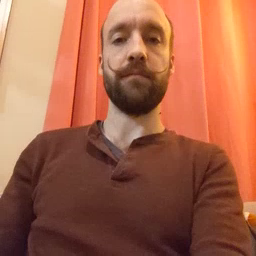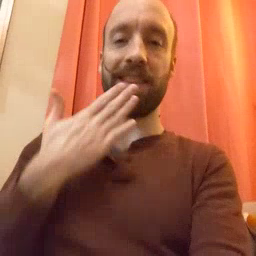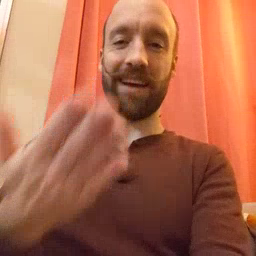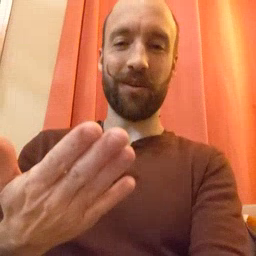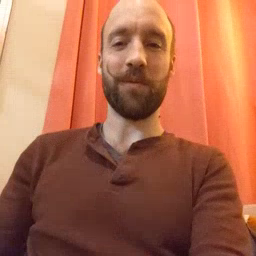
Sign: thankyou